Current action and preconditions to check: path_clear

Your task: For each precondition in the list above, predict whether it will hold at this action.

Consider the current scene as observed from the mobile robot's camera, and analyze the predicted future states of all dynamic agents (e.g., people, animals, vehicles, or any moving entities) within the NEXT SECOND.

IMPORTANT: Only answer "very likely" if you are absolutely certain—based on strong, clear evidence—that a dynamic agent will violate the precondition in the predicted future state. Do NOT answer "very likely" for unlikely, ambiguous, or low-probability risks.

Ask yourself for each precondition: Is there a high probability, with clear and convincing evidence, that the predicted future states of any dynamic agent will interfere with the predicted future state of the currently executing action within the NEXT SECOND, causing that precondition to fail?

Assess the risk level based on these predictions. Use "likely" or "very likely" if motions create a clear risk of interference.

Use "neutral" or "improbable" if agents are nearby but their predicted paths are clearly diverging or non-conflicting.

Failure Risk Categories: "very improbable", "improbable", "neutral", "likely", "very likely"

Answer Format: Output ONLY the probability_of_failure value from these categories: "very improbable", "improbable", "neutral", "likely", "very likely"

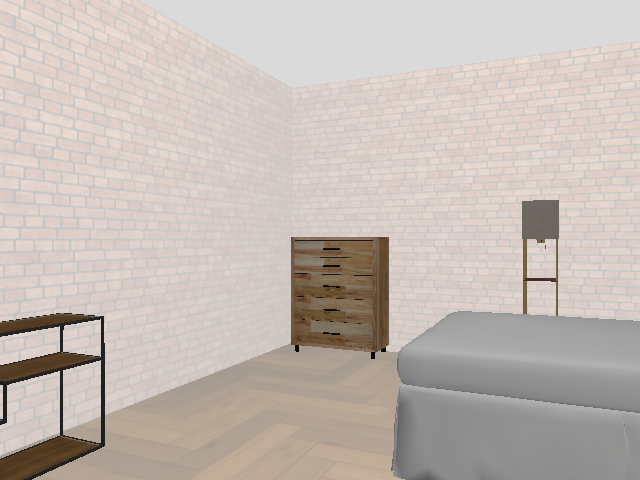

Answer: very improbable